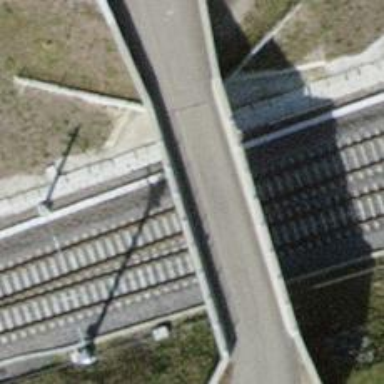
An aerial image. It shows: Single railway track with electrified contact line.